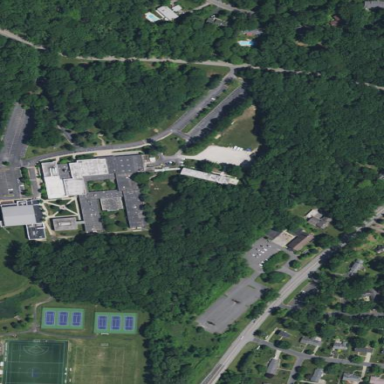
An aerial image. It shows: School.